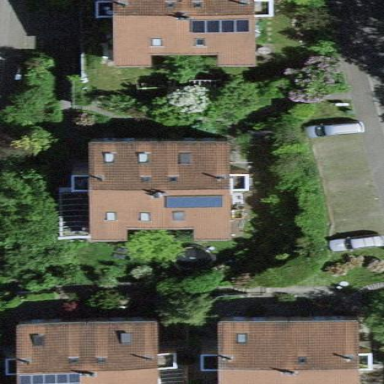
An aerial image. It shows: Simple and straightforward house.